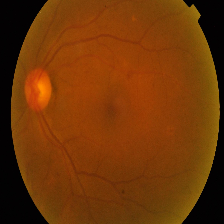
Diabetic retinopathy grade: Proliferative DR